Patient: sex F, age 58
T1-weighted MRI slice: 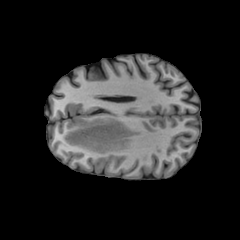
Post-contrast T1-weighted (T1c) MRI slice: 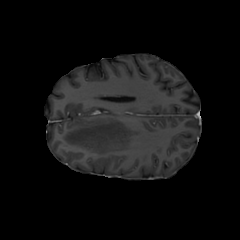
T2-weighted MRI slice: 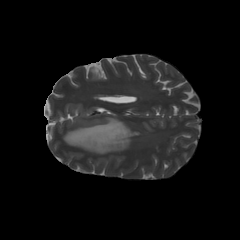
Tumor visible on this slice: yes
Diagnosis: Glioblastoma, IDH-wildtype
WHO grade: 4